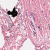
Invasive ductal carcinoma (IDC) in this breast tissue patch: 0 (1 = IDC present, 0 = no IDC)